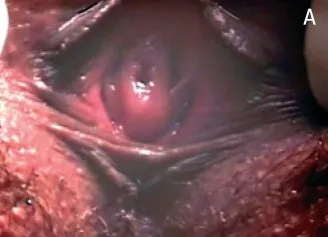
Absence of urinary leakage with a full bladder:. Rest.
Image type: medical_photograph (other_medical_photograph)